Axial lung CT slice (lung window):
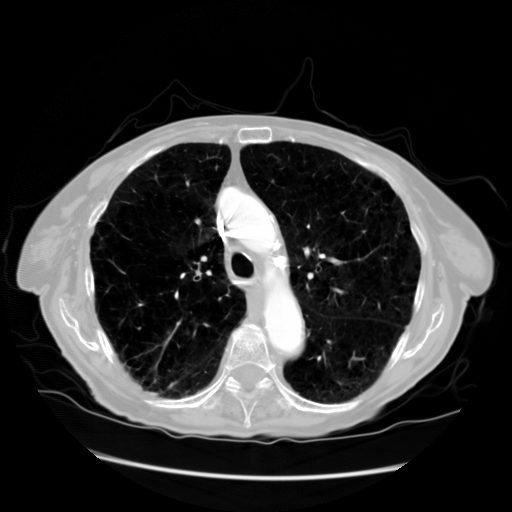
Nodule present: no